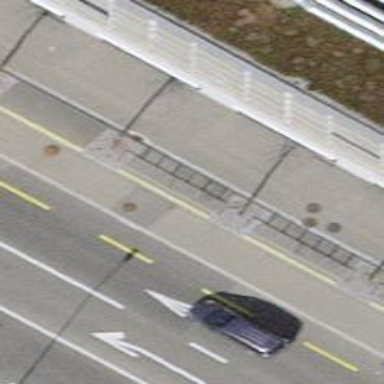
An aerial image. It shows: Road with traffic signals.